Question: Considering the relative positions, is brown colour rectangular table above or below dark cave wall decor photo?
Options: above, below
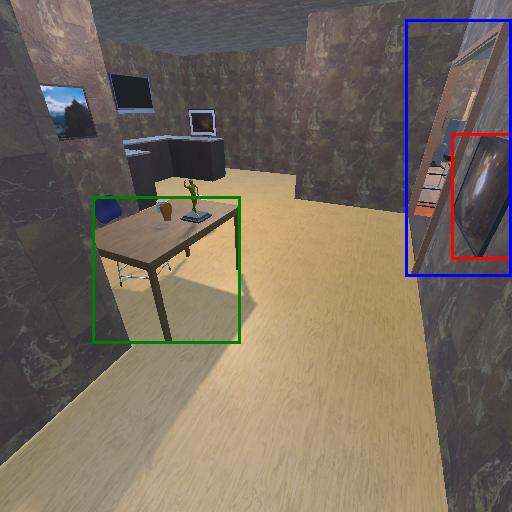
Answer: above